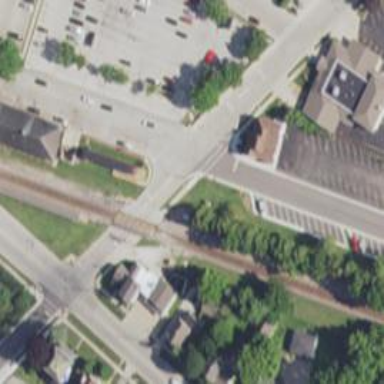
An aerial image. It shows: Railway crossing.